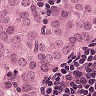
Metastatic tissue present: yes